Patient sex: M
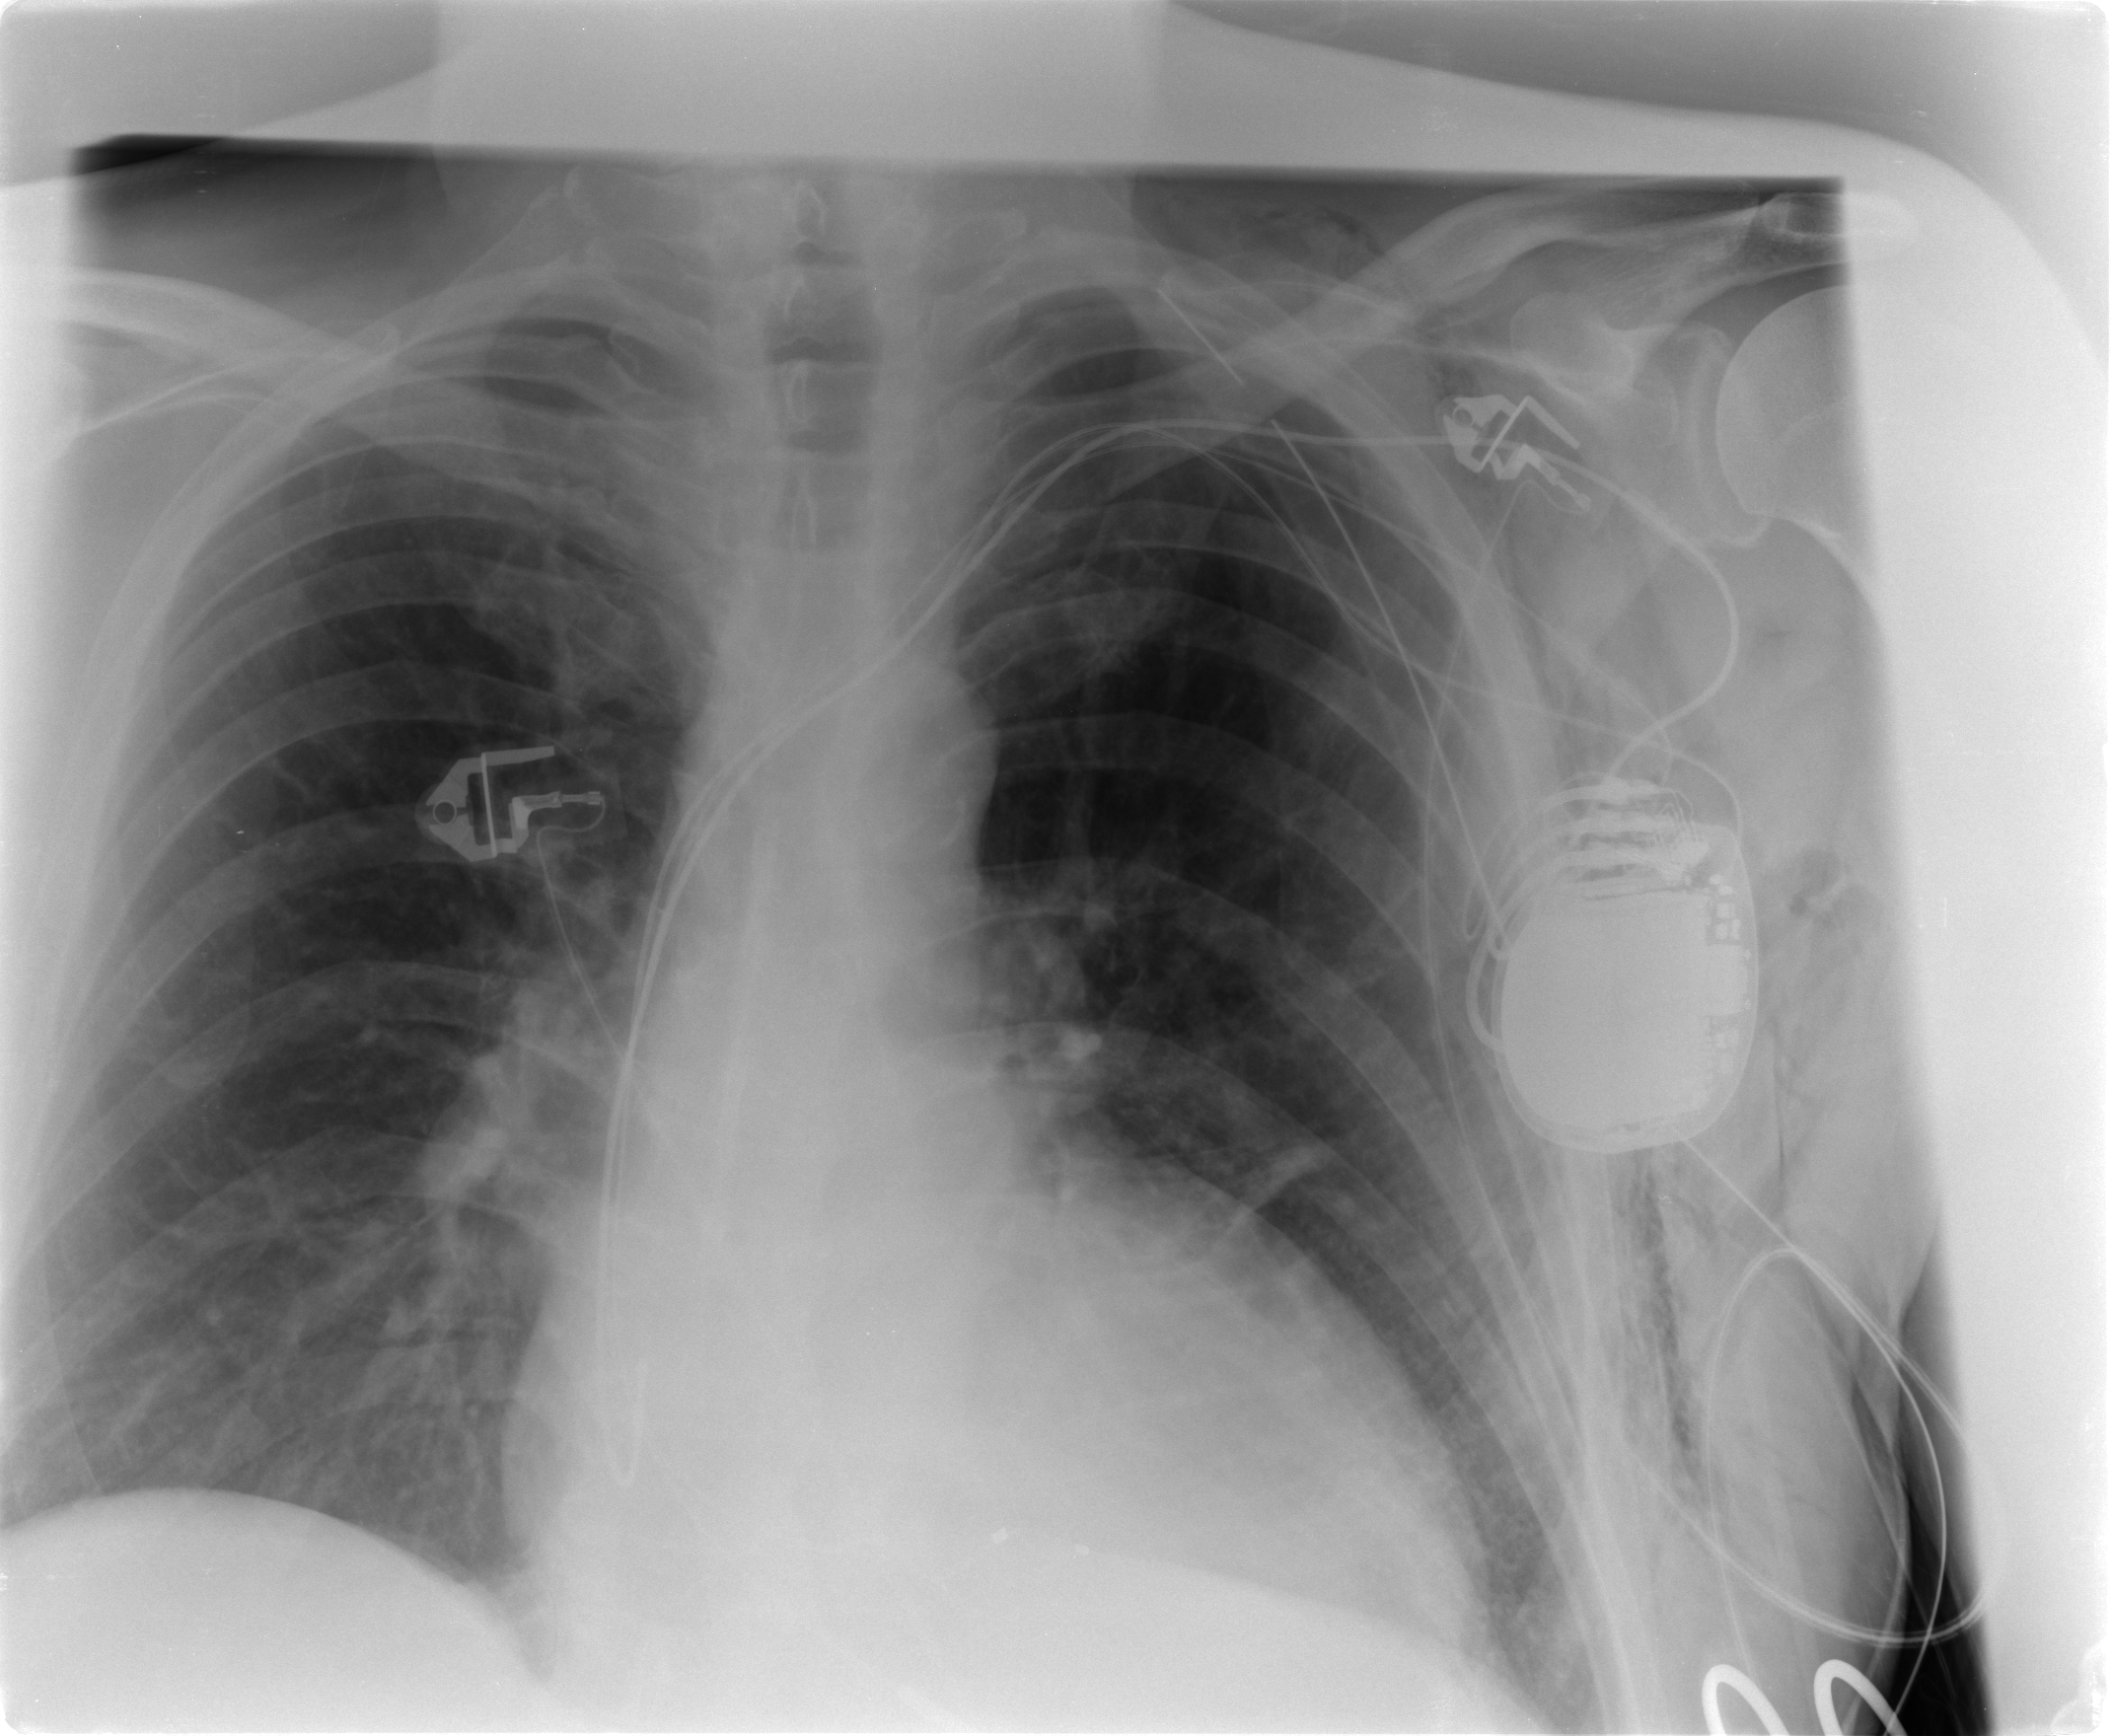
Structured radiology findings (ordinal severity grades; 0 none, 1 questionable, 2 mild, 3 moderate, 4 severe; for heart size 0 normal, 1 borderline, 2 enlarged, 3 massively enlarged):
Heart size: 1
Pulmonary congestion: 1
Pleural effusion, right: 0
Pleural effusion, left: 1
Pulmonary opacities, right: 0
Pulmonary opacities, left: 0
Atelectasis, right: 1
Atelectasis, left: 1